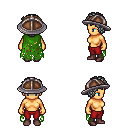
a pixel art fantasy rpg character, female body template, human, tanned skin, green tattered cape, red pants, gray curly afro hairstyle, chain helm, maroon shoes, four views (front, back, left, right), 2x2 character sprite sheet, small pixel art, hard edges, no anti-aliasing